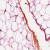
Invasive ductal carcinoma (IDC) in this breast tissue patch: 0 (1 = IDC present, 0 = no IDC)